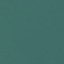
Land use / land cover: SeaLake